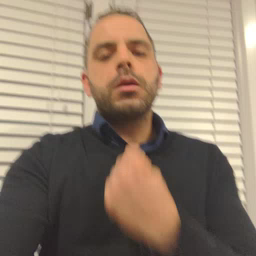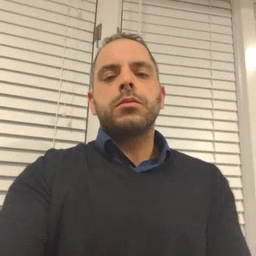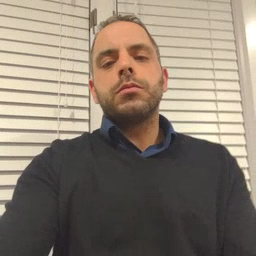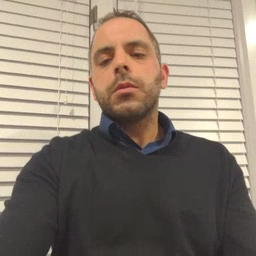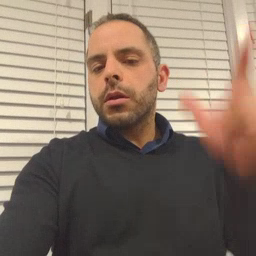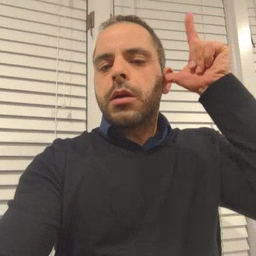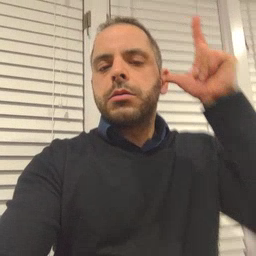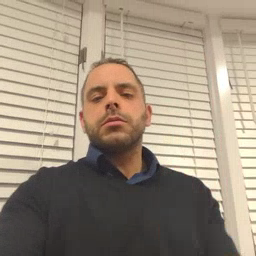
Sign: listen